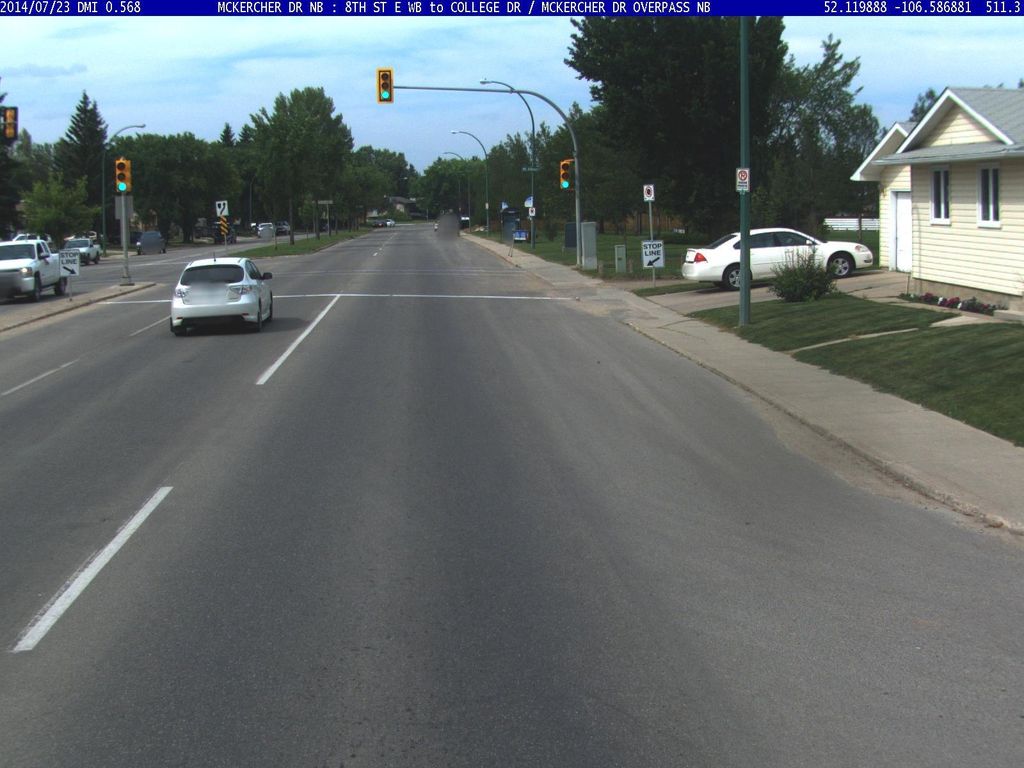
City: saskatoon